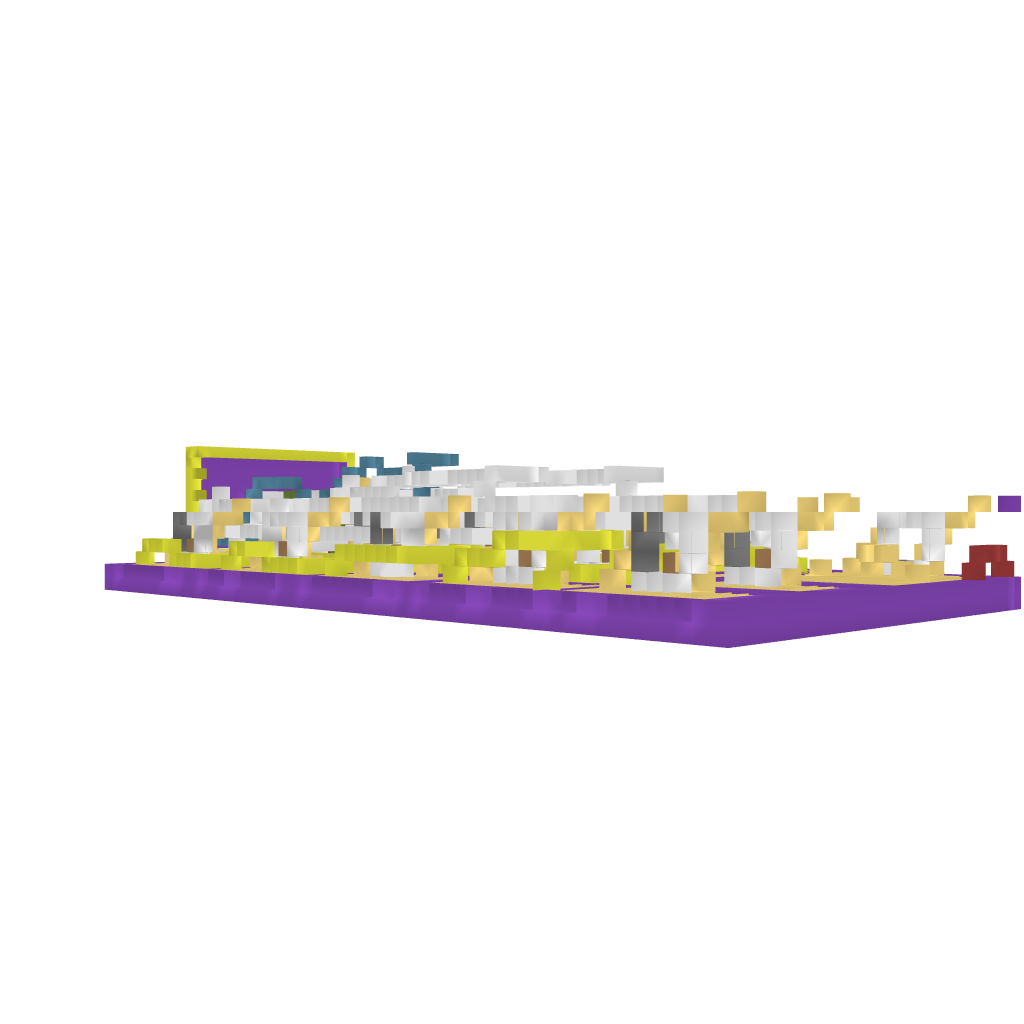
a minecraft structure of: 4x4 Screen bad low quality